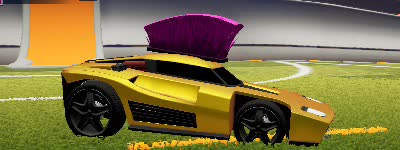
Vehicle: breakout